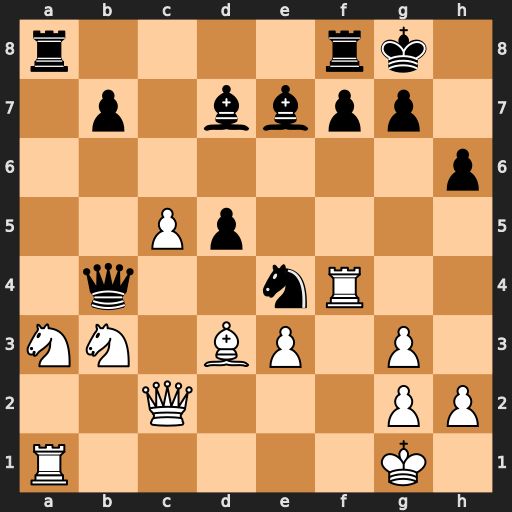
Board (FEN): r4rk1/1p1bbpp1/7p/2Pp4/1q2nR2/NN1BP1P1/2Q3PP/R5K1
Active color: w
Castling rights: -
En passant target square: -
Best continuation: Bxe4 dxe4 Rxe4 Qxe4 Qxe4